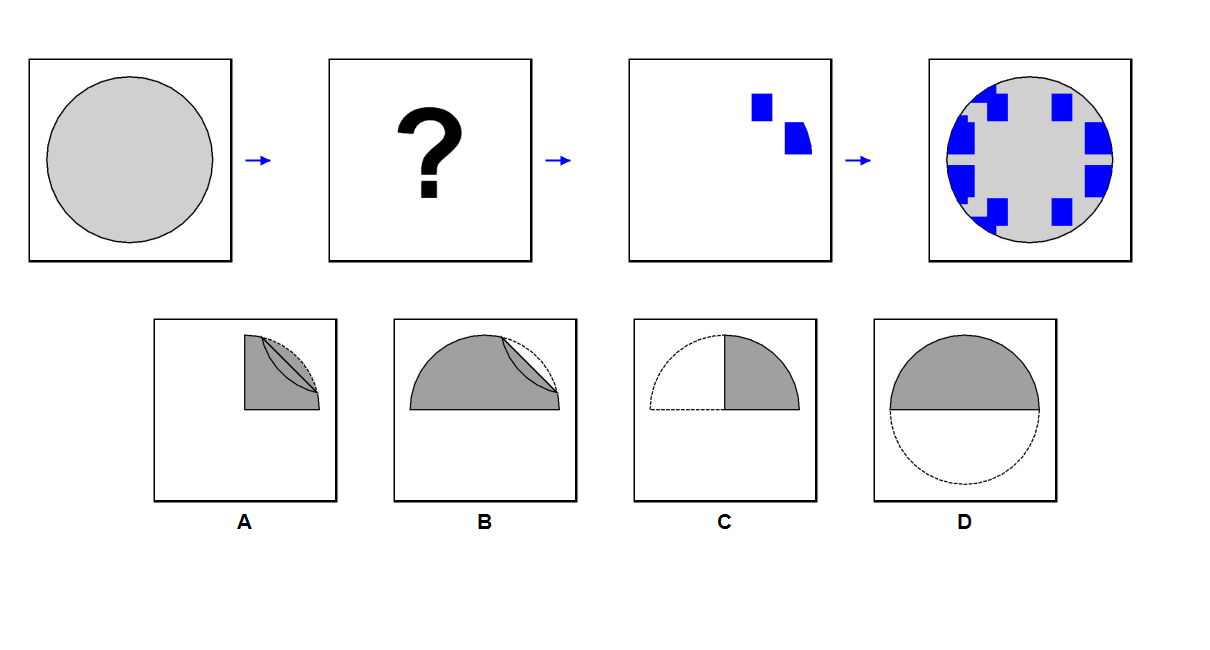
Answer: B